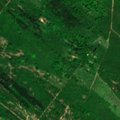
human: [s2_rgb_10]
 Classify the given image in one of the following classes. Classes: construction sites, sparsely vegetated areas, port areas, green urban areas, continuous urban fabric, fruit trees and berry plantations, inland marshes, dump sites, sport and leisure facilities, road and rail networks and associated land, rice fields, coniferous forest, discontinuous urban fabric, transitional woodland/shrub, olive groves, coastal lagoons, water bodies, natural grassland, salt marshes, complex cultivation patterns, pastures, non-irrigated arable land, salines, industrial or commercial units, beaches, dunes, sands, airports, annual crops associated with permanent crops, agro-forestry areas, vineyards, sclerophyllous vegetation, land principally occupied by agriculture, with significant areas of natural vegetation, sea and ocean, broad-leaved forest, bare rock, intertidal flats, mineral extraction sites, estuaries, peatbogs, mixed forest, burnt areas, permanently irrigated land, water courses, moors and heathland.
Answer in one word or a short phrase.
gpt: broad-leaved forest, transitional woodland/shrub